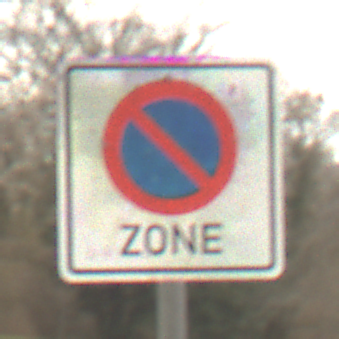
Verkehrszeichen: BeginnEingeschraenktesHalteverbotZone
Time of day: Midday
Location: Outdoor (Nature)
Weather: Overcast
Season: NotSpecified
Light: Natural